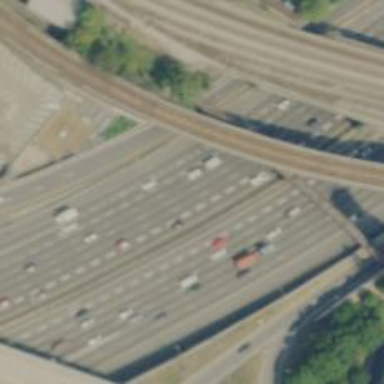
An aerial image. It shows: Motorway junction.